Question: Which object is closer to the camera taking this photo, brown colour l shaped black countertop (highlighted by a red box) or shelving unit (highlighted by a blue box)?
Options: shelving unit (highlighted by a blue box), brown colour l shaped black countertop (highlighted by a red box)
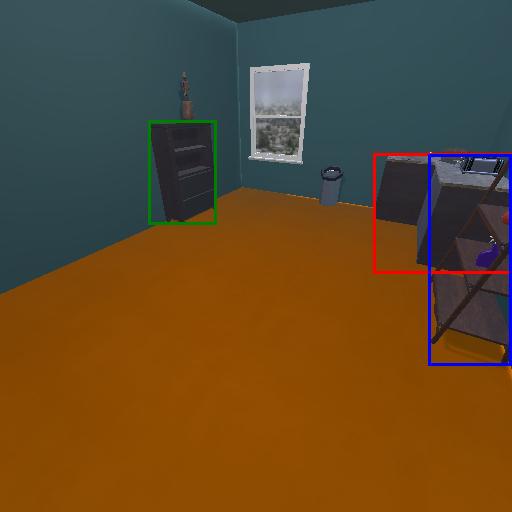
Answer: shelving unit (highlighted by a blue box)